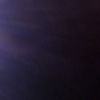
Label: space